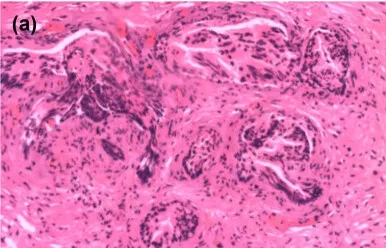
Hematoxylin-eosin-stained biopsy specimens. (10*10).
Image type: pathology (h&e)